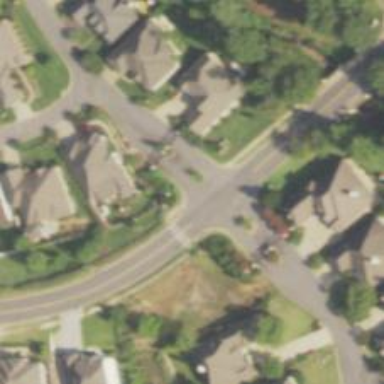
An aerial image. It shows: Residential road.